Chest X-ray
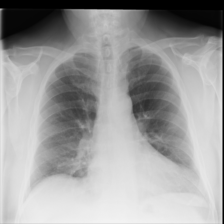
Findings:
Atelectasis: negative
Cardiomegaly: negative
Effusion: negative
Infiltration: positive
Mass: negative
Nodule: negative
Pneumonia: negative
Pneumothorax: negative
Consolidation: negative
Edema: negative
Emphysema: negative
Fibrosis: negative
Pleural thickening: negative
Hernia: negative